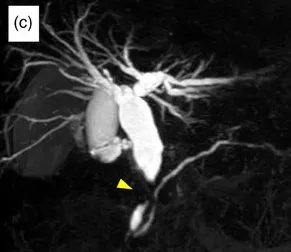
(c) Magnetic resonance cholangiopancreatography reveals stricture of the distal bile duct with dilatation of the proximal bile duct.
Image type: radiology (mri)